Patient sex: F
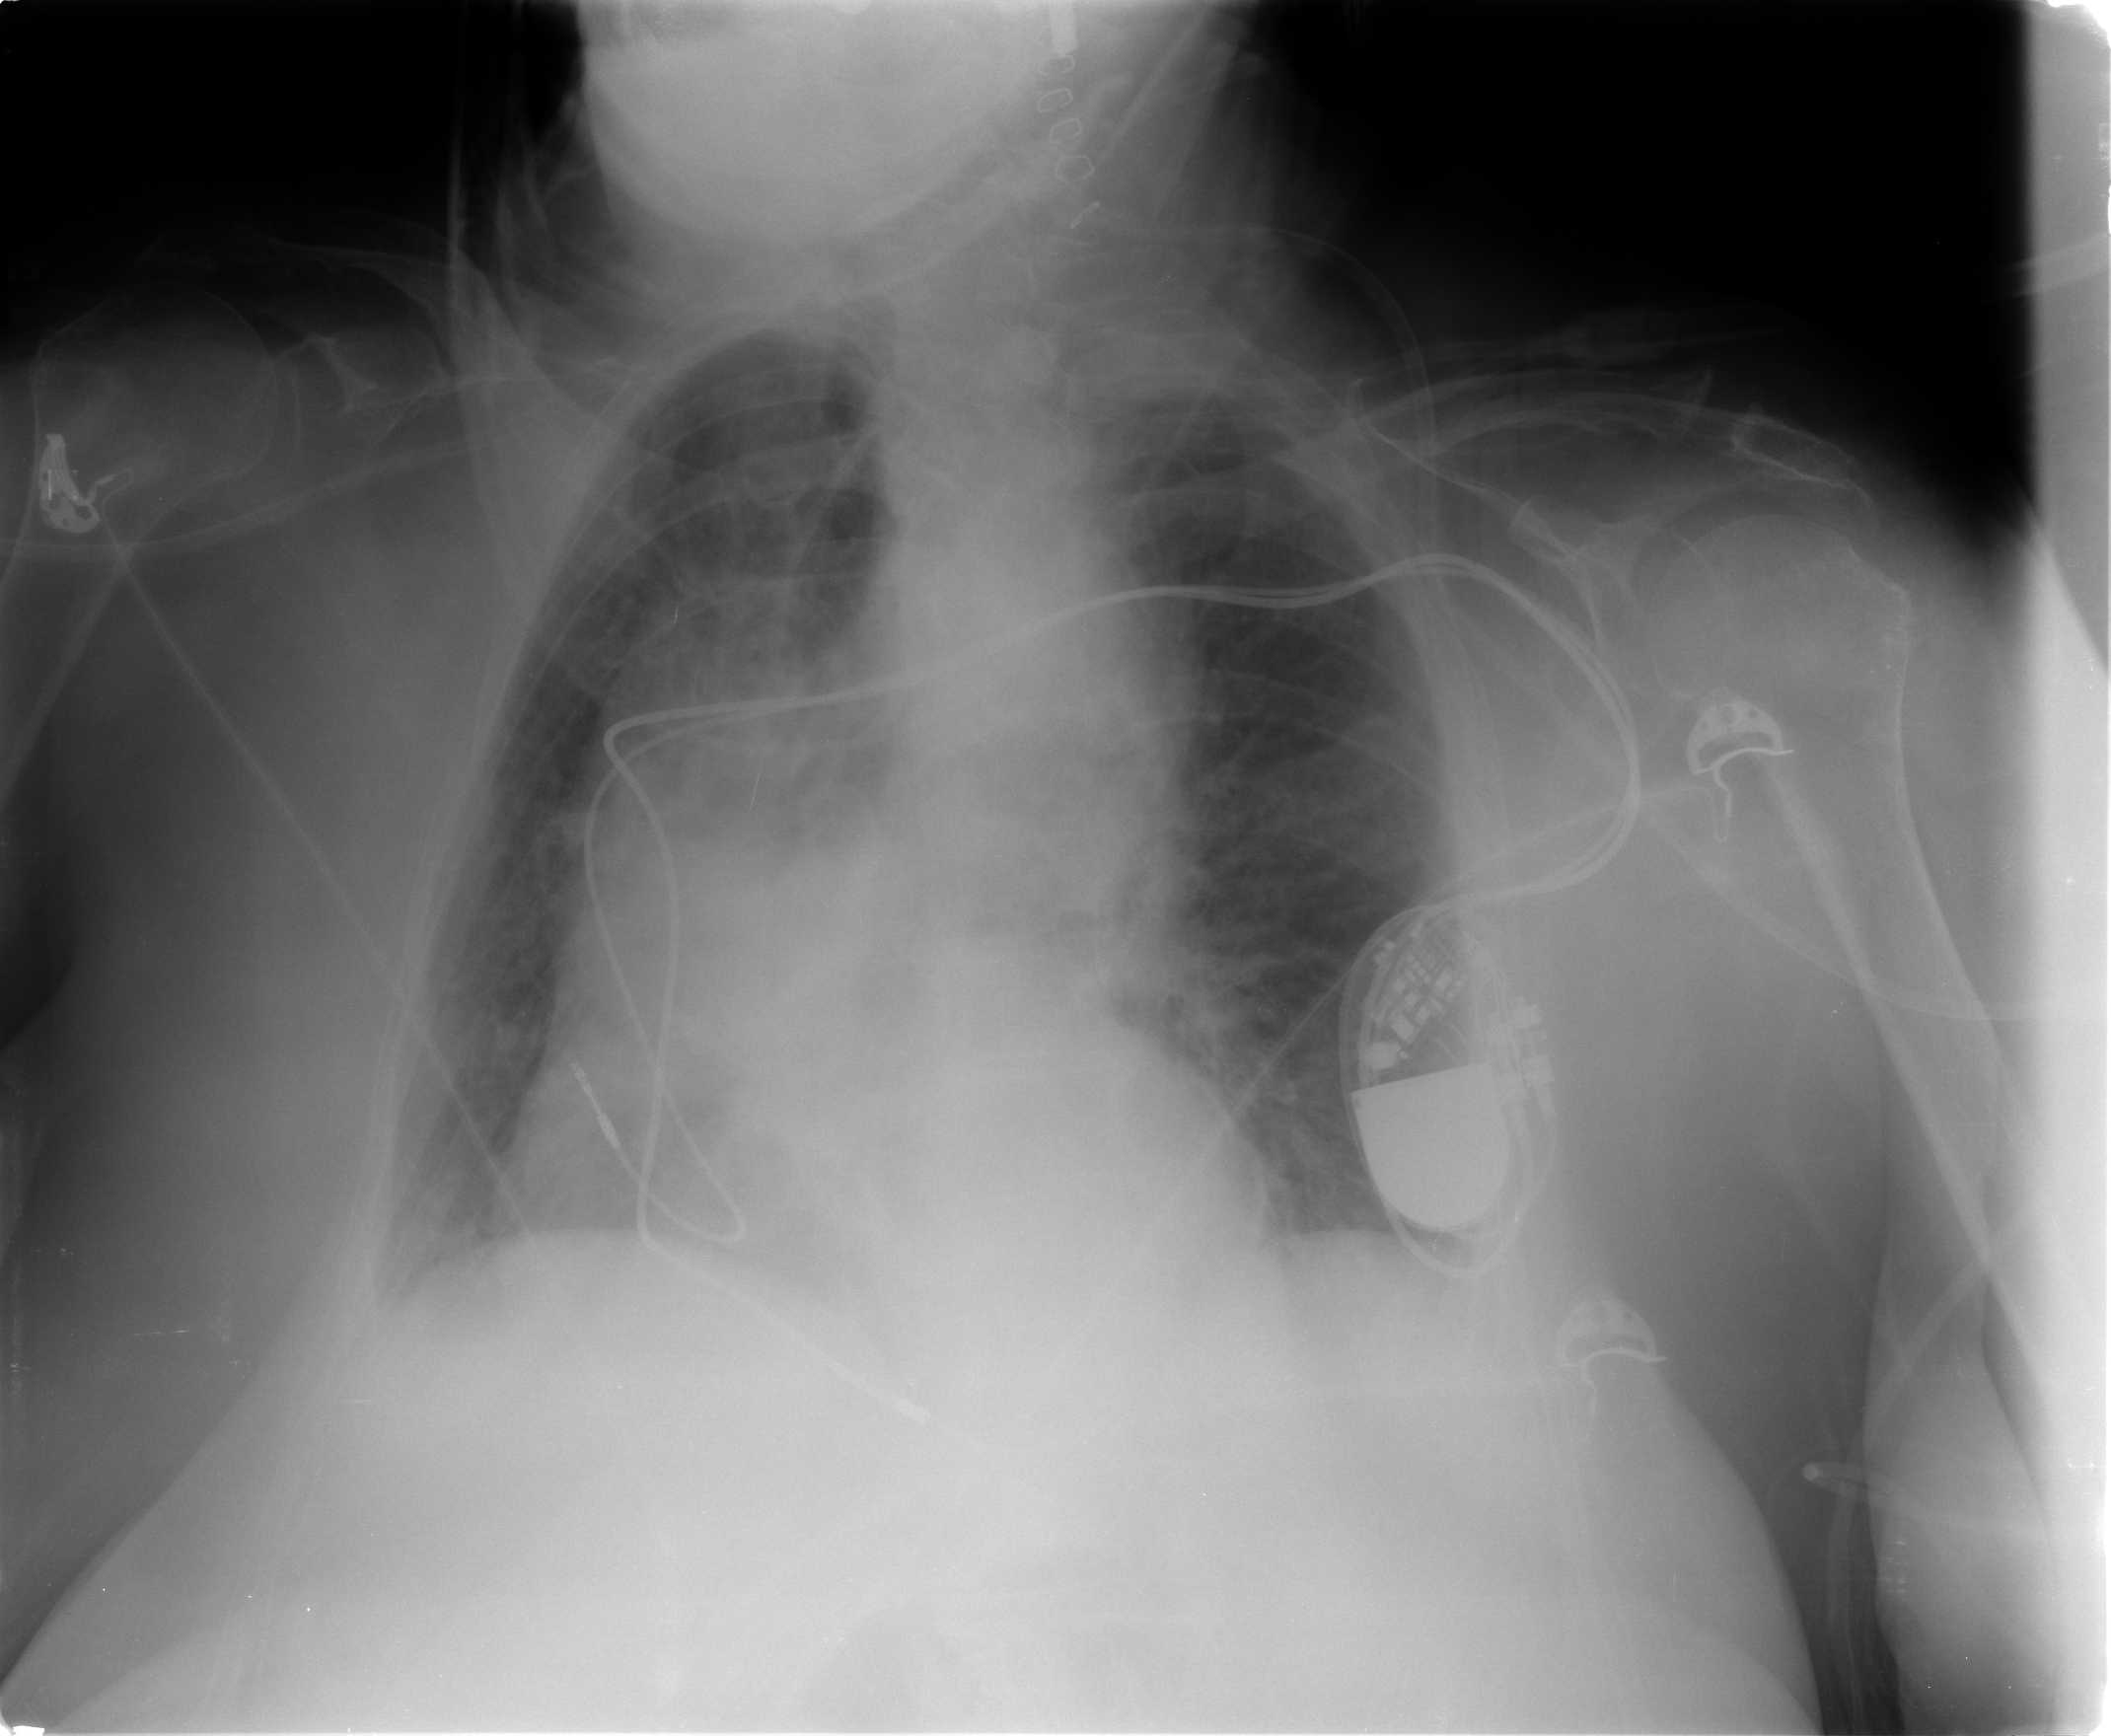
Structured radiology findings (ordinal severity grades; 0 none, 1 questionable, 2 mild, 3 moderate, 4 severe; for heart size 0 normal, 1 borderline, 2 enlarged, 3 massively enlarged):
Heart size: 2
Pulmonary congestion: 2
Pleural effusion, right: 0
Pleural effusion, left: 0
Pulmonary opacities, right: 1
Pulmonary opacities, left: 1
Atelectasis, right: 1
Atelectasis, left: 1